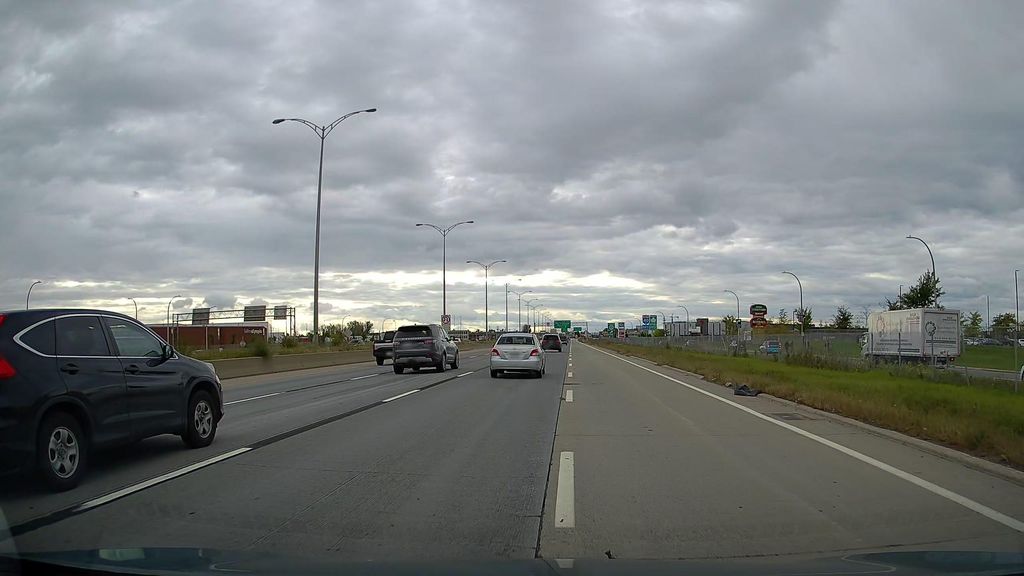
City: montreal